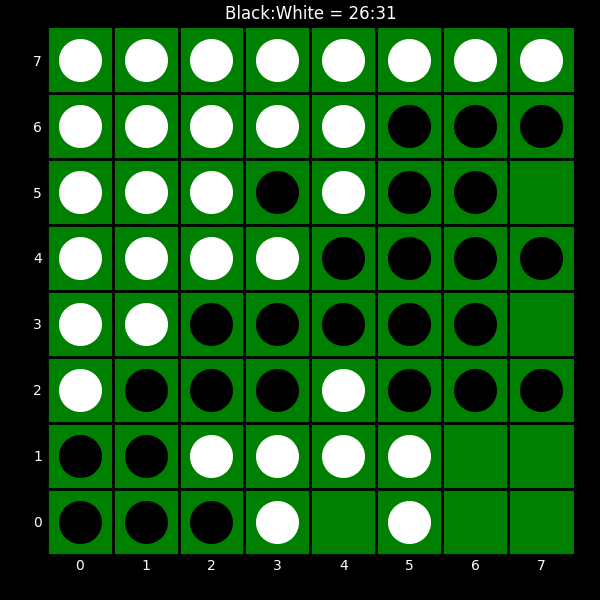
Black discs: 26
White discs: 31